Current action and preconditions to check: path_clear

Your task: For each precondition in the list above, predict whether it will hold at this action.

Consider the current scene as observed from the mobile robot's camera, and analyze the predicted future states of all dynamic agents (e.g., people, animals, vehicles, or any moving entities) within the NEXT SECOND.

IMPORTANT: Only answer "very likely" if you are absolutely certain—based on strong, clear evidence—that a dynamic agent will violate the precondition in the predicted future state. Do NOT answer "very likely" for unlikely, ambiguous, or low-probability risks.

Ask yourself for each precondition: Is there a high probability, with clear and convincing evidence, that the predicted future states of any dynamic agent will interfere with the predicted future state of the currently executing action within the NEXT SECOND, causing that precondition to fail?

Assess the risk level based on these predictions. Use "likely" or "very likely" if motions create a clear risk of interference.

Use "neutral" or "improbable" if agents are nearby but their predicted paths are clearly diverging or non-conflicting.

Failure Risk Categories: "very improbable", "improbable", "neutral", "likely", "very likely"

Answer Format: Output ONLY the probability_of_failure value from these categories: "very improbable", "improbable", "neutral", "likely", "very likely"

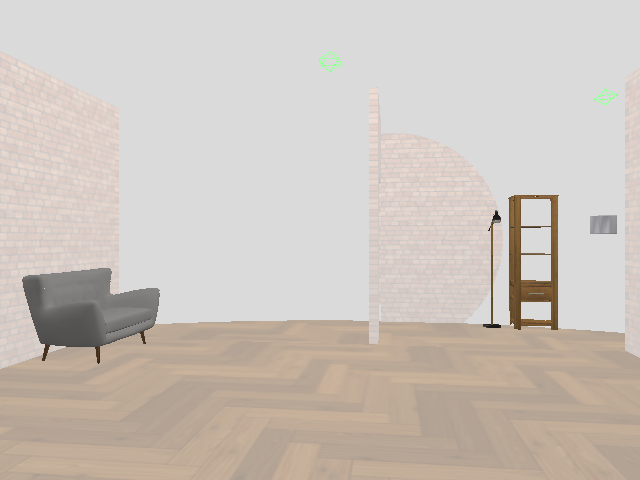

Answer: very improbable